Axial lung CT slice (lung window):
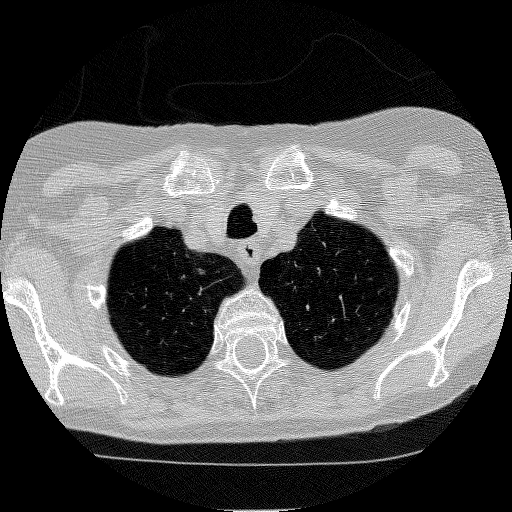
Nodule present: no